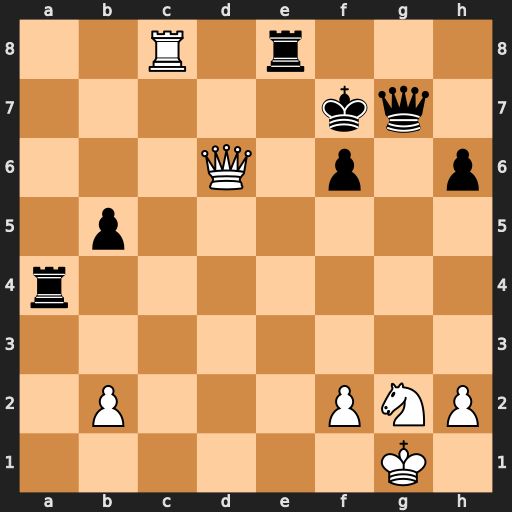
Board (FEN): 2R1r3/5kq1/3Q1p1p/1p6/r7/8/1P3PNP/6K1
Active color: w
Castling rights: -
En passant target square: -
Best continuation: Rc7+ Kg8 Rxg7+